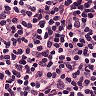
Metastatic tissue present: no